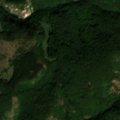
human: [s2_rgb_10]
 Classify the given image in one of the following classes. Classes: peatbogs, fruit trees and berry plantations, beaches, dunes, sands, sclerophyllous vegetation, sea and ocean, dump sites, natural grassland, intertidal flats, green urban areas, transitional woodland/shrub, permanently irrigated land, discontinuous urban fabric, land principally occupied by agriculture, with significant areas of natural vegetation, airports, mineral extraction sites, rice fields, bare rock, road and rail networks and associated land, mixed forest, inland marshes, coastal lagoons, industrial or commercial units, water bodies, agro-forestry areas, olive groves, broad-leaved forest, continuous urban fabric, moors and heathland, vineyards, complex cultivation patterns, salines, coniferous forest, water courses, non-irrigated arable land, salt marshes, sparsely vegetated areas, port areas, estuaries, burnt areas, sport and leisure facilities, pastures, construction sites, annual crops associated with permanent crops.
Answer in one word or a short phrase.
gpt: complex cultivation patterns, broad-leaved forest, transitional woodland/shrub